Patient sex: M
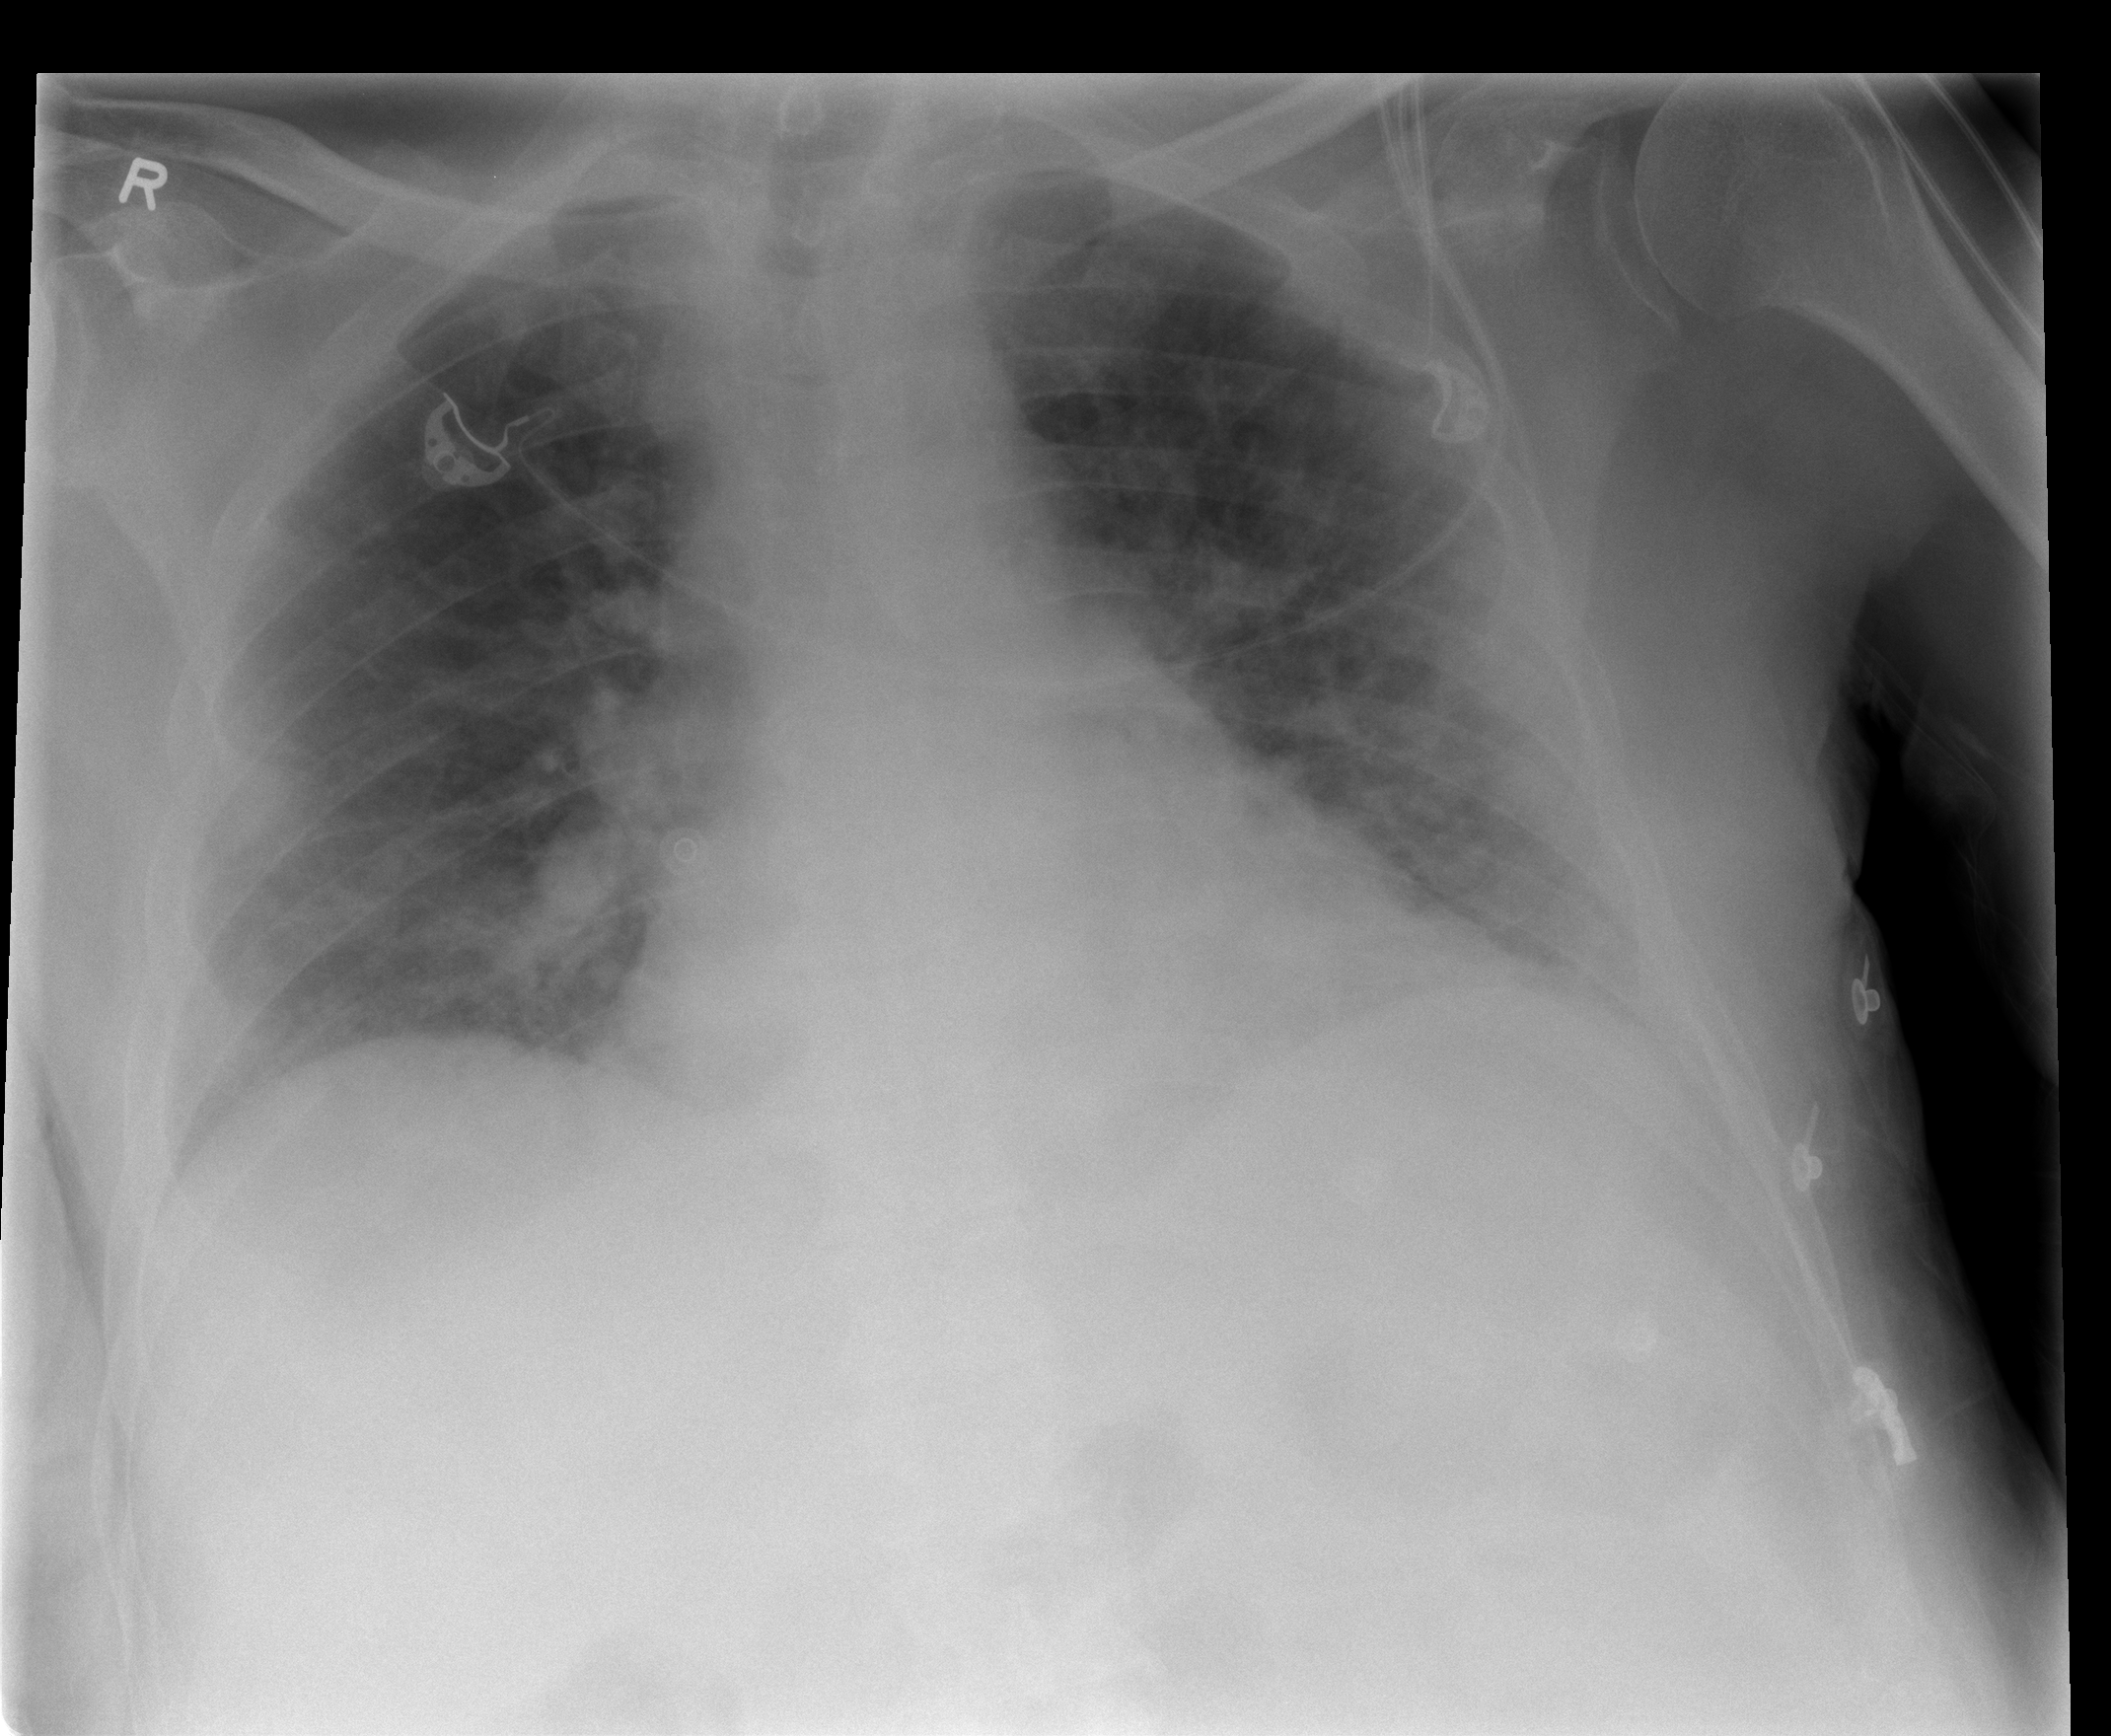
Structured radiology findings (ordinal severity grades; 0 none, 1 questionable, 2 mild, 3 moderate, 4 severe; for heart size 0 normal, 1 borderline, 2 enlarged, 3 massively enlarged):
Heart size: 2
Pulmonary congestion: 2
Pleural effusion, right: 0
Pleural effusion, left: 0
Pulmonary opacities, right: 0
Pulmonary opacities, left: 0
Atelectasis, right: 0
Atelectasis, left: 0